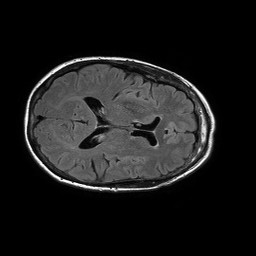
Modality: FLAIR
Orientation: axial
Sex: female
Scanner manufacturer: philips
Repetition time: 11 s
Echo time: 0.125 s